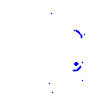
Particle: kaon